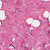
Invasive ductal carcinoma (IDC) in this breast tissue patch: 0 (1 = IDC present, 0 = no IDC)